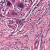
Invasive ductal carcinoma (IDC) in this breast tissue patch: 0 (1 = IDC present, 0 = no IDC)